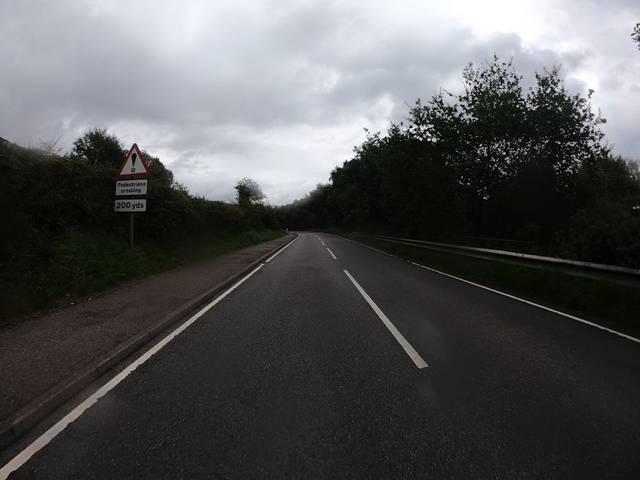
Region: United Kingdom
Coordinates: 57.337, -4.453